Chest X-ray:
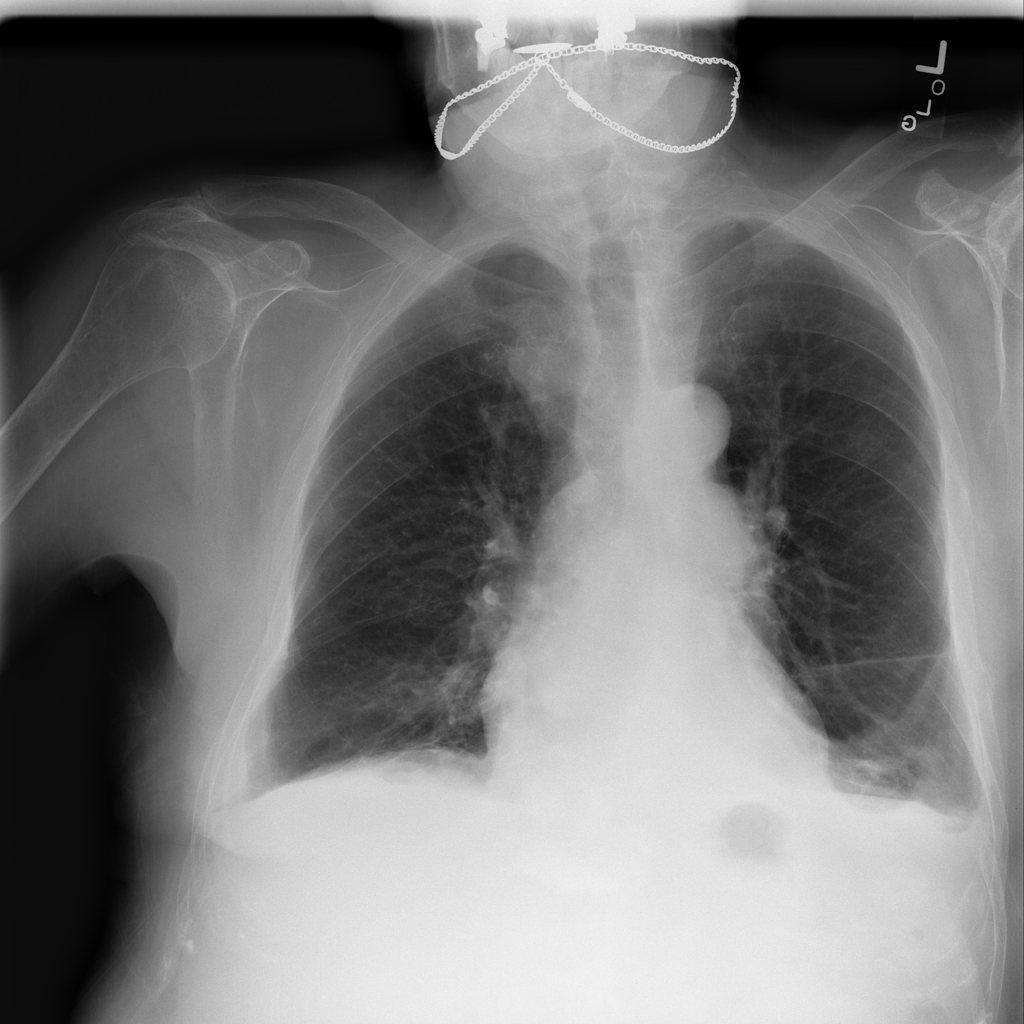
Findings: Consolidation, Effusion
No abnormal finding: no